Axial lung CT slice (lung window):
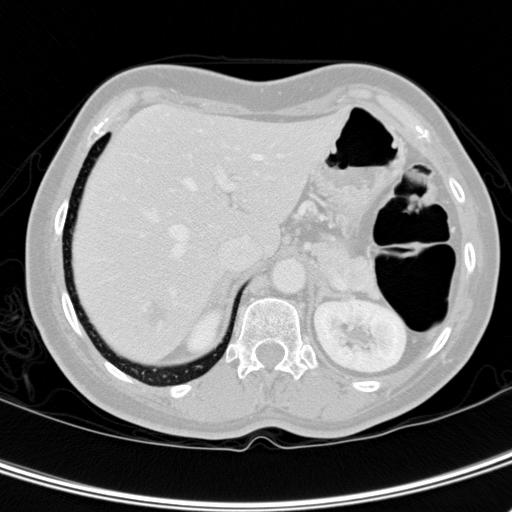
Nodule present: no